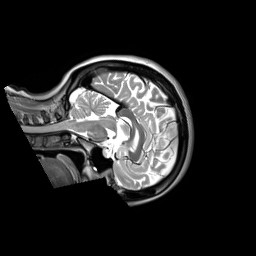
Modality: T2w
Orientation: sagittal
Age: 40
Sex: female
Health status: ill
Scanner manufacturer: siemens
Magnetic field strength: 3 T
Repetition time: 2.8 s
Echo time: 0.326 s